Question: My query
'''
SELECT TOP 1 *, COUNT(*) AS totalRun
FROM history
ORDER BY starttime DESC'
'''
Estimated outcome is all the data from 1 row in the history table with the latest 'starttime' and a field'totalrun' with the total amount of records, but... I get the following error.
> Msg 8120, Level 16, State 1, Line 1
Column 'history.id' is invalid in the select list because it is not contained in either an aggregate function or the GROUP BY clause.
What am I doing wrong?
example of the result:

These are all the fields of the row with the latest starttime in the history table with the extra COUNT field 'totalRun'
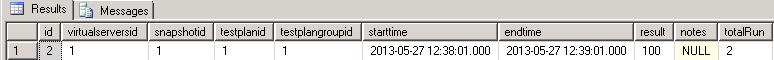
Answer: Aggregates can only be expressed in two cases.
1. Where you have a GROUP BY statement
2. Where you use the OVER clause
The following will give you the most recent start time and the number of rows in your source table that share that start time...
'''
SELECT
starttime,
COUNT(*) AS row_count
FROM
history
GROUP BY
starttime
ORDER BY
starttime DESC
'''
In this structure the fields you can select are the ones in the 'GROUP BY' statement , or aggregates *(such as 'SUM()', 'COUNT()', etc).
If, however, you want the 'COUNT(*)' to be done over the whole table, and not just the rows grouped together, you can use the 'OVER' clause in the 'SELECT' statement.
'''
SELECT
*,
COUNT(*) OVER (PARTITION BY 1) AS row_count
FROM
history
ORDER BY
starttime DESC
'''
Because this doesn't use a 'GROUP BY', you can then also select '*' rather than just teh fields you are grouping by.
If you need something different, please could you include some example data and the results you would desire?